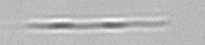
Label: Leptocylindrus